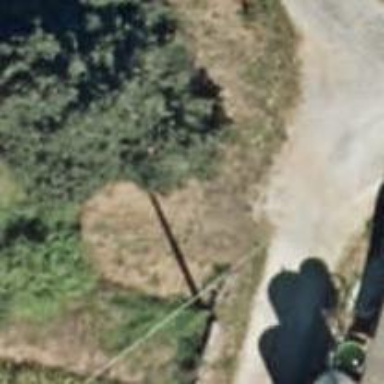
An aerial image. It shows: Power pole.